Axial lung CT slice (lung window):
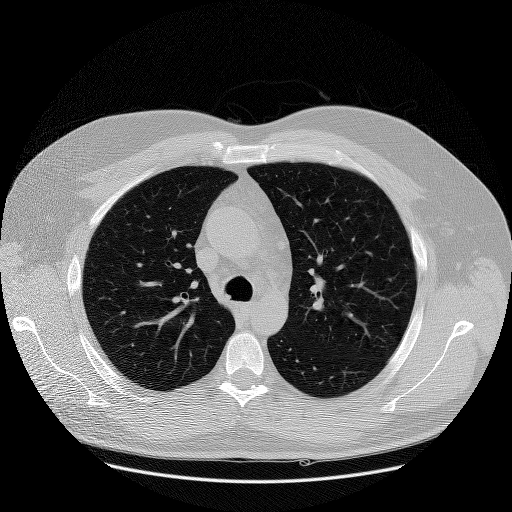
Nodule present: no